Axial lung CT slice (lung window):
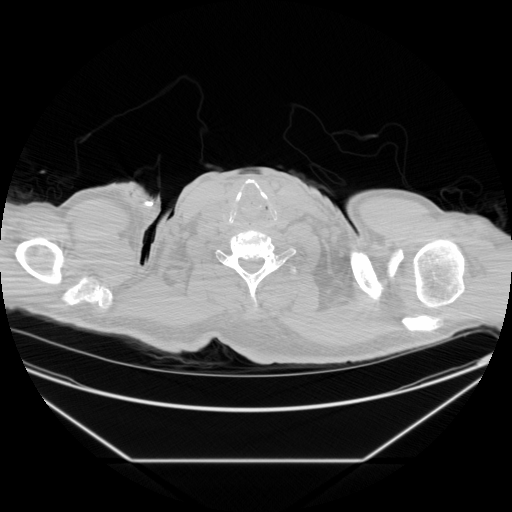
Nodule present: no